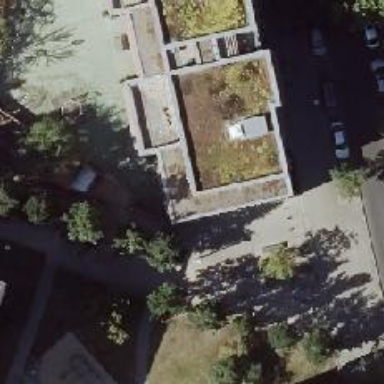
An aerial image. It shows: Kindergarten.